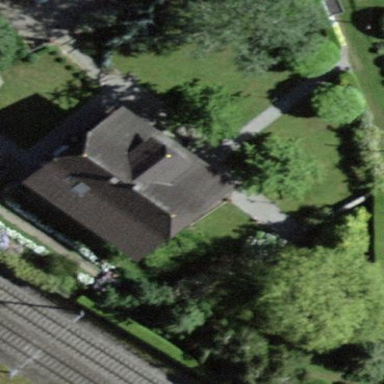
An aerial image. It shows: Residential building.